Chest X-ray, AP view. Patient: 32 years old, sex F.
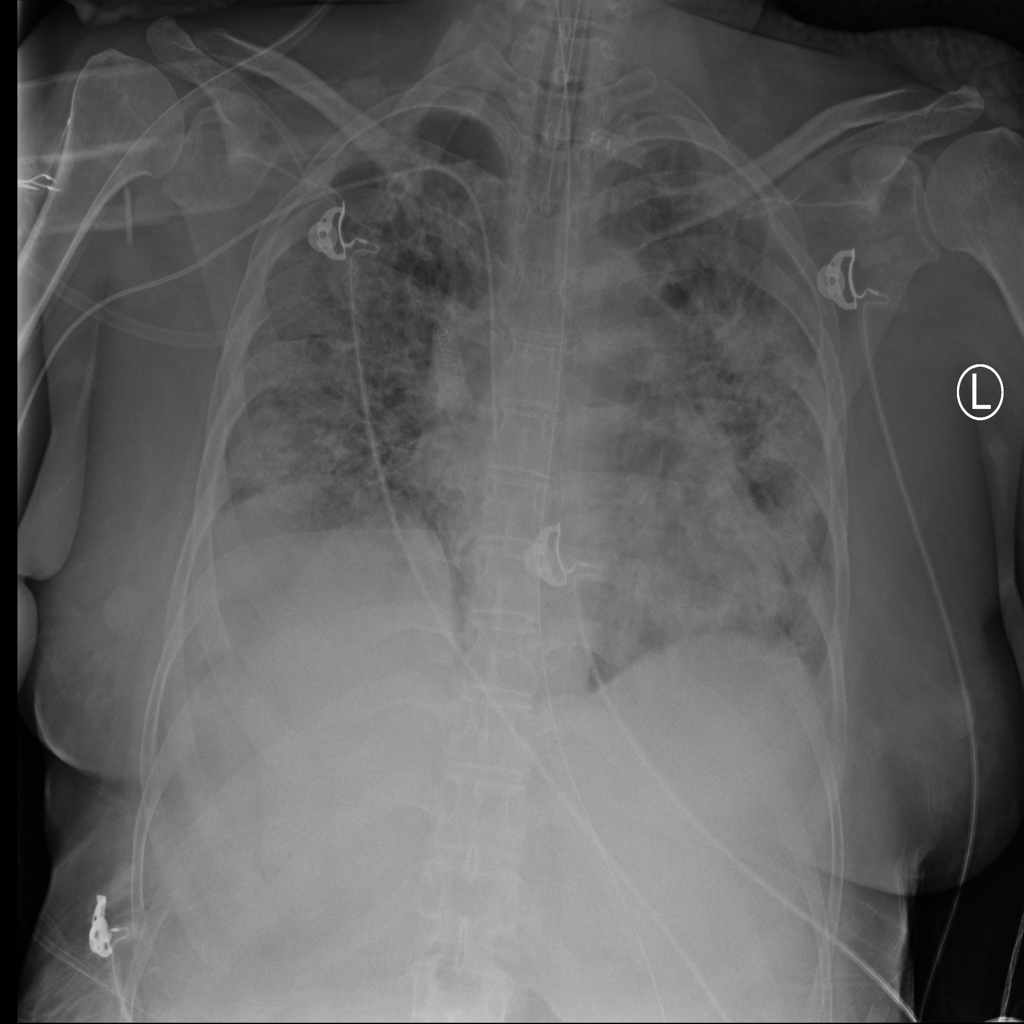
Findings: No Finding